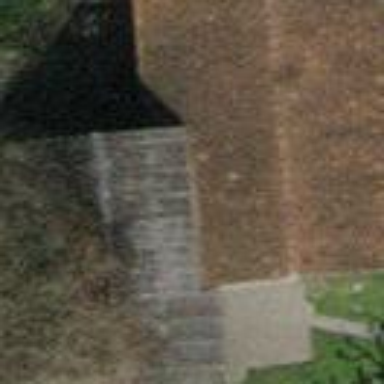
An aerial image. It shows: Shed.